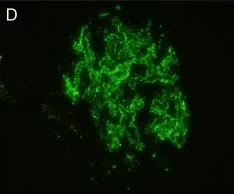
Biopsy findings. Immunofluorescence staining for PLA2R (x400).
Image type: pathology (immunostaining)